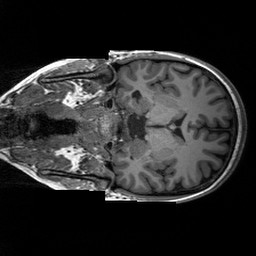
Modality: T1w
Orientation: coronal
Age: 23
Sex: female
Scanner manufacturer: siemens
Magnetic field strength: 3 T
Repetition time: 2.3 s
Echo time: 0.00233 s